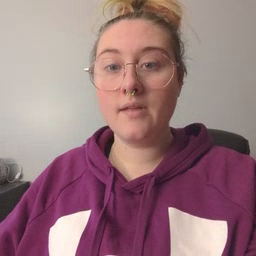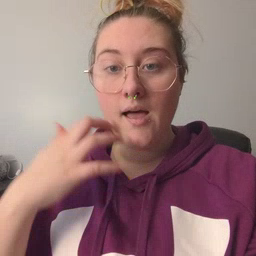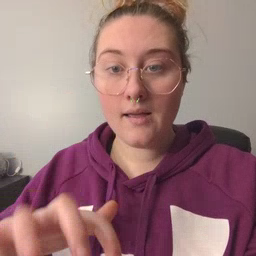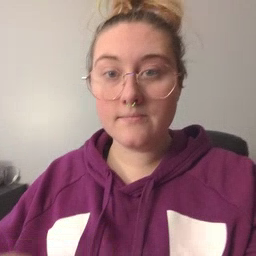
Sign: hot